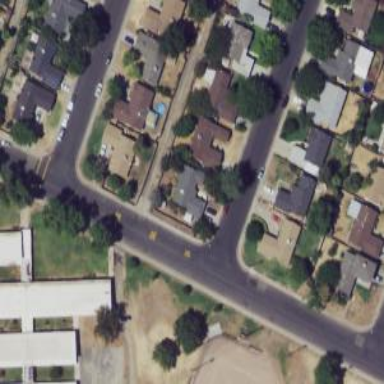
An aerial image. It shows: Alley classified as service road.